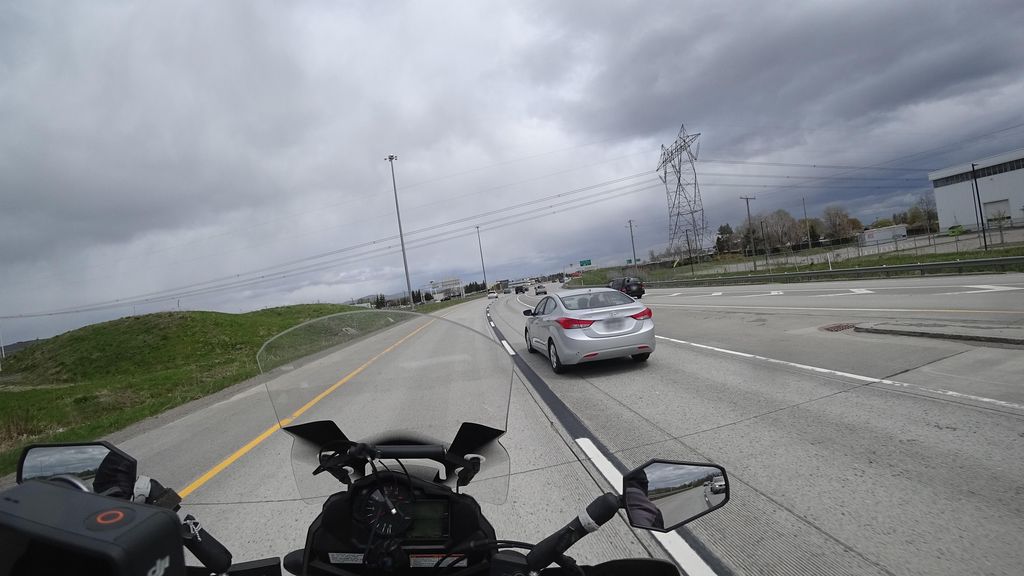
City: quebec_city